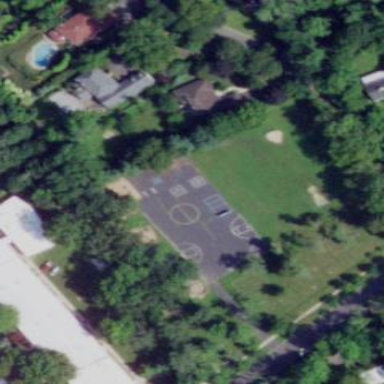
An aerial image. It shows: Schoolyard designated as leisure land.